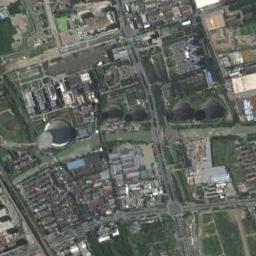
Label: thermal_power_station